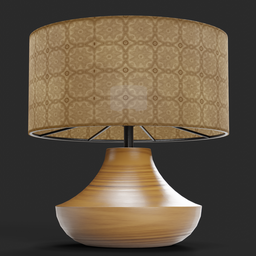
Label: lighting